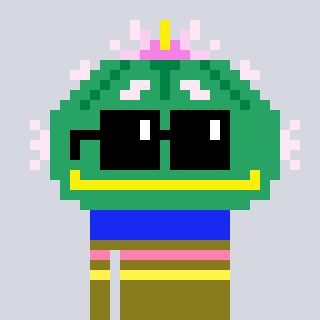
a pixel art character with square black sunglasses, a peyote-shaped head and a gunk-colored body on a cool background